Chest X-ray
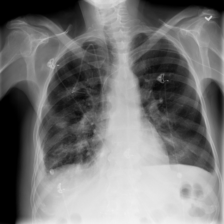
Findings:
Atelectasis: negative
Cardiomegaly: negative
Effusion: negative
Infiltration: negative
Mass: negative
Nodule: negative
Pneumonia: negative
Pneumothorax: negative
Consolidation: negative
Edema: negative
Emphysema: negative
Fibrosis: negative
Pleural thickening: positive
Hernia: negative